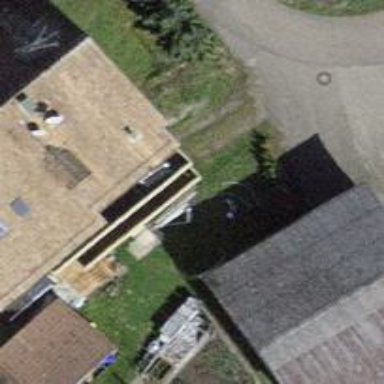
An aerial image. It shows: Shed building.